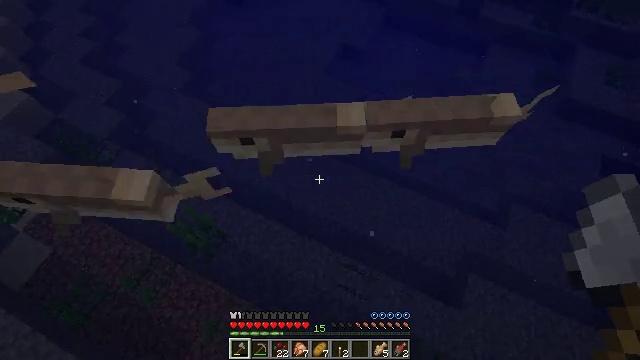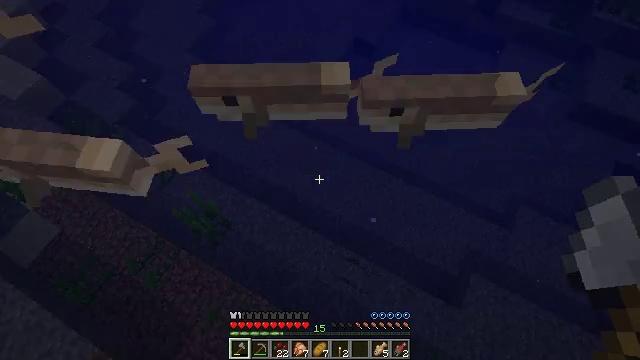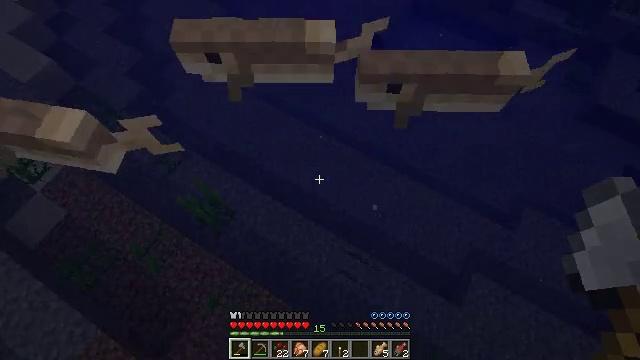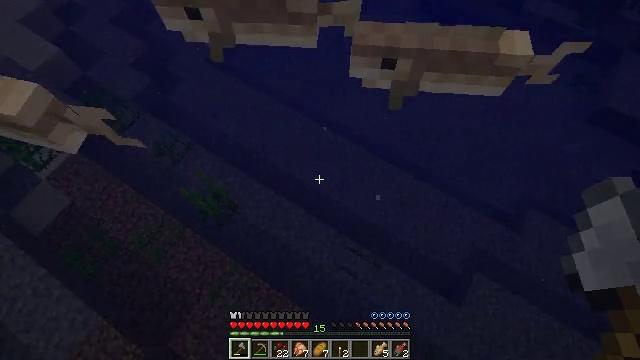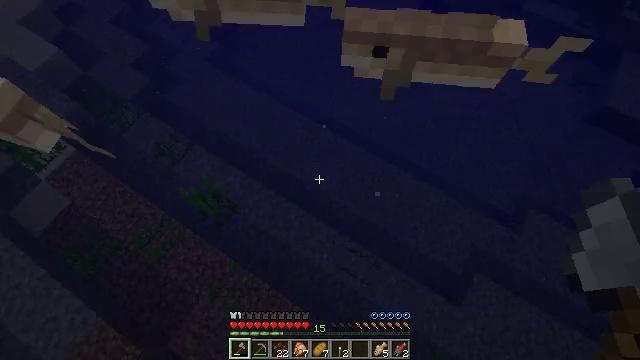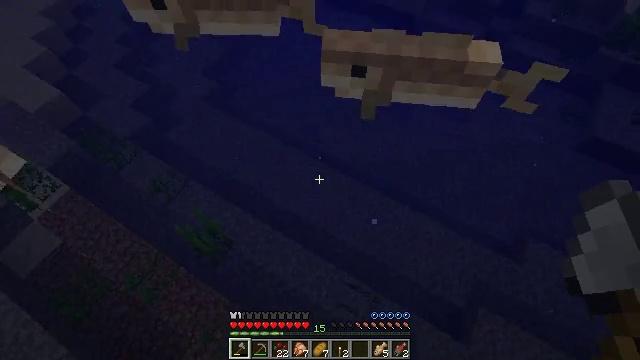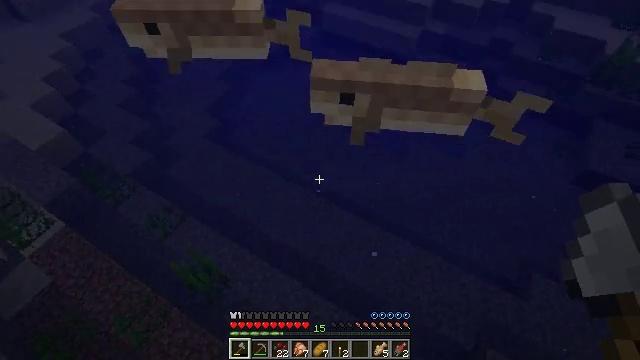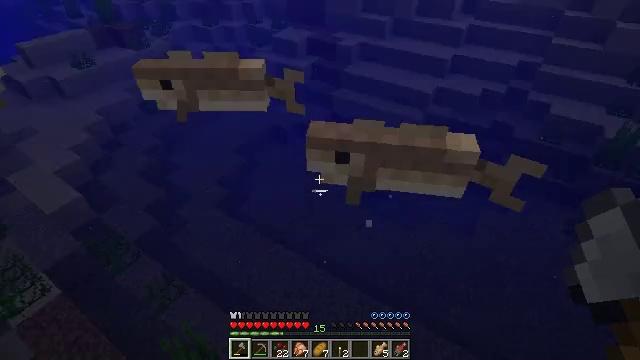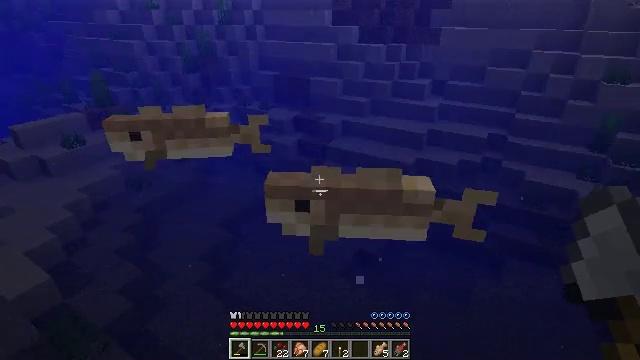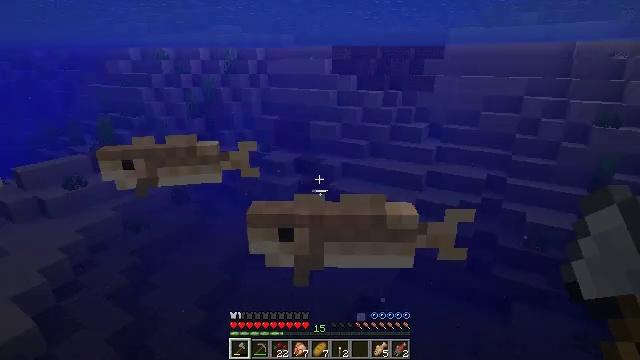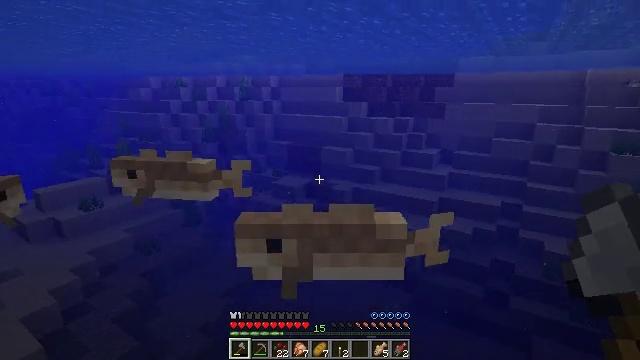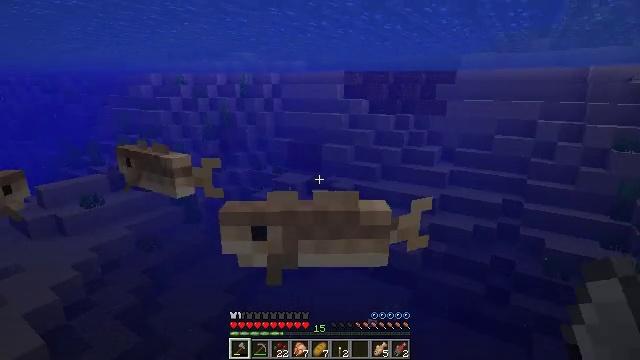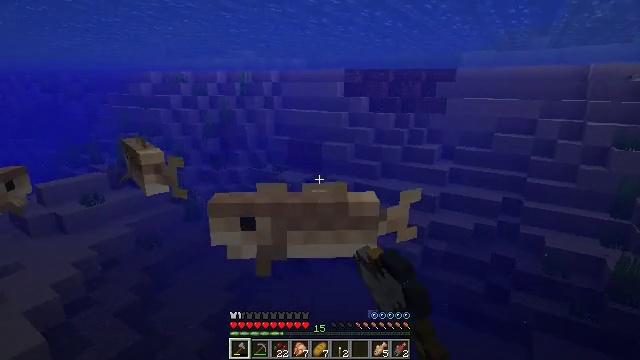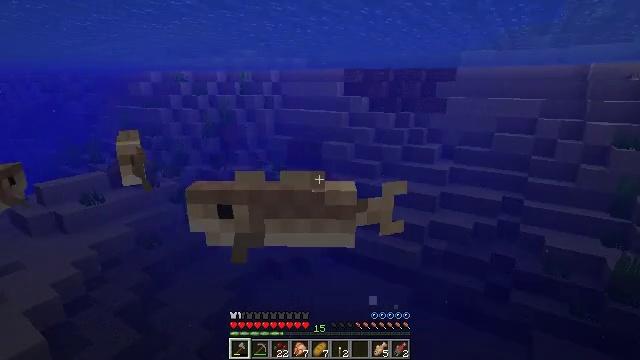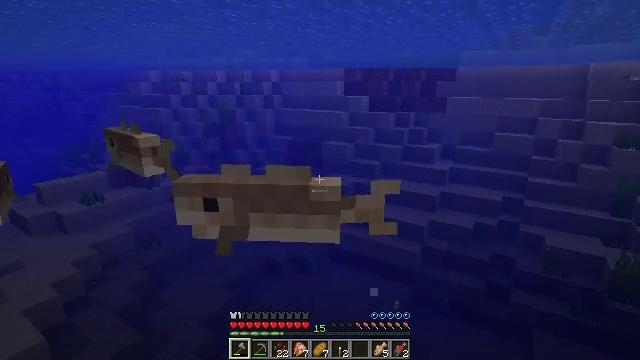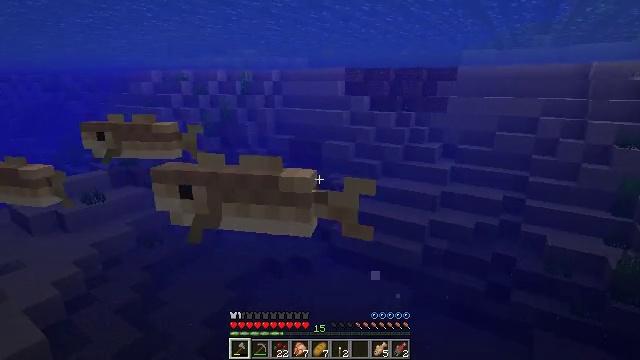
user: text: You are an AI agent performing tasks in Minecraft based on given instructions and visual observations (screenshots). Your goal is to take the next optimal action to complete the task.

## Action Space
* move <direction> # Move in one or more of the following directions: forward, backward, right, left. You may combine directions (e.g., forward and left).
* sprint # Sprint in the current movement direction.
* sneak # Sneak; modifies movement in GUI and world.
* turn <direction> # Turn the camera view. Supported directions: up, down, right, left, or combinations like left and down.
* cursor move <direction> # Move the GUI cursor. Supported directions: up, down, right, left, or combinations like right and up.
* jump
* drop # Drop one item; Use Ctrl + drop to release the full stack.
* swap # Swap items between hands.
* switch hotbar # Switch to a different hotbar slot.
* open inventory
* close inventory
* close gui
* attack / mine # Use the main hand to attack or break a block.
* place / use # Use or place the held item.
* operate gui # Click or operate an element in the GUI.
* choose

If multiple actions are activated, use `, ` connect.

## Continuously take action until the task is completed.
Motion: motion action
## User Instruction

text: Hunt fish.
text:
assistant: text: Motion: turn left and down
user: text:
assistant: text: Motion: turn left and down
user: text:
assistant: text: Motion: turn left
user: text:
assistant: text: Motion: no_op
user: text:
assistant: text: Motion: turn right and up
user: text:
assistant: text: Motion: turn up
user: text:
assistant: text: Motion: turn left and up
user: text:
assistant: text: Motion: turn right and up
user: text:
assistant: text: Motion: turn up
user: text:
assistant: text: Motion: turn left and up
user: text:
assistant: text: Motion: attack / mine
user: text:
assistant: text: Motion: attack / mine
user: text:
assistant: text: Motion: attack / mine
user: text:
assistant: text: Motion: no_op
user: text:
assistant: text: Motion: no_op
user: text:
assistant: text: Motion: turn left and up
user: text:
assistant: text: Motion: turn left and up
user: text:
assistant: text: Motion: turn left
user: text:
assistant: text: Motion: move forward, turn left
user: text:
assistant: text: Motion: move forward, turn left
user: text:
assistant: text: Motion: move forward, turn left
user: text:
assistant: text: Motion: move forward
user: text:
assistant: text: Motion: move forward
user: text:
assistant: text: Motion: move forward, turn left
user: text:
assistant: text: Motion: move forward, turn left
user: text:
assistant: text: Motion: move forward, turn left
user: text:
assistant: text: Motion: move forward, turn left, attack / mine
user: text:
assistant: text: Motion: move forward, turn left, attack / mine
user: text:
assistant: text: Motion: move forward, turn left, attack / mine
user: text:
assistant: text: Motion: move forward, turn left, attack / mine